Question: Trying to add a legend to my contour plot:

Here is the relevant code part i am having problem with:
'''
plt.figure()
CS = plt.contourf(gg, cc, zz_miss)
CS.clabel()
lbl = CS.cl_cvalues
plt.xlabel('gamma')
plt.ylabel('C = 1 / lambda')
plt.legend((lbl), loc= 'upper right')
plt.show()
'''
The legend labels of the legend are correct, but why are the pertineent colors all smeared and out of place?
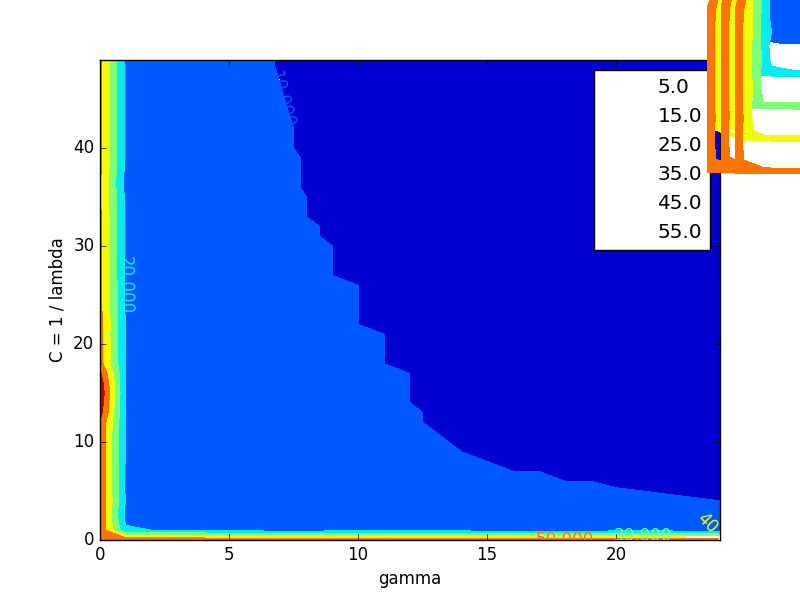
Answer: It's putting the literal polygons of your contour plot as they were markers. It's a problem.
I advise you to create a manual replacement for the color legend. Here is the modification you need to make into your code (generated synthetic data):
'''
import matplotlib.pyplot as plt
plt.figure()
xx,yy = np.meshgrid(range(100),range(100))
gg = np.sqrt(xx*2+yy*2)
CS = plt.contourf(gg) #, cc, zz_miss)
proxy = [plt.Rectangle((0,0),1,1,fc = pc.get_facecolor()[0]) for pc in CS.collections]
plt.legend(proxy, [str(i) for i in range(8)])
plt.xlabel('gamma')
plt.ylabel('C = 1 / lambda')
plt.show()
'''
, the result is this:
<URL>